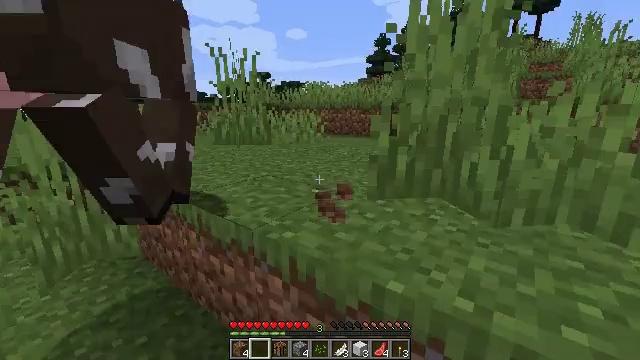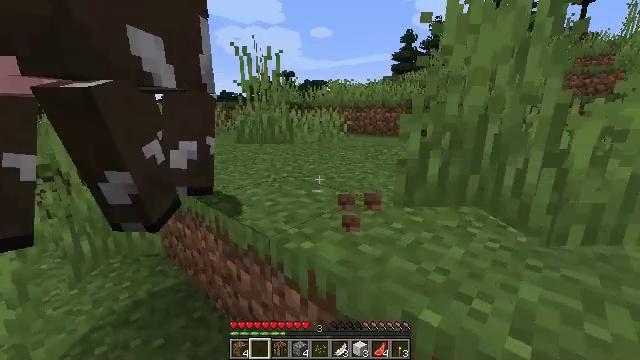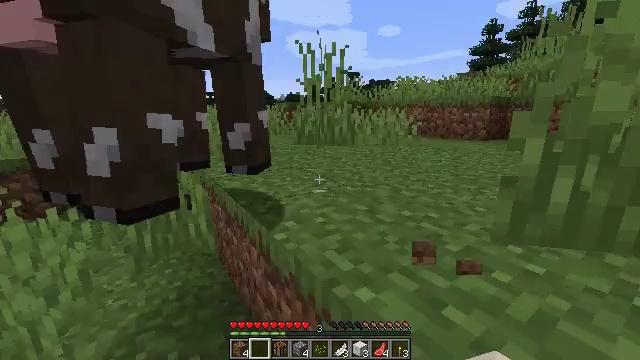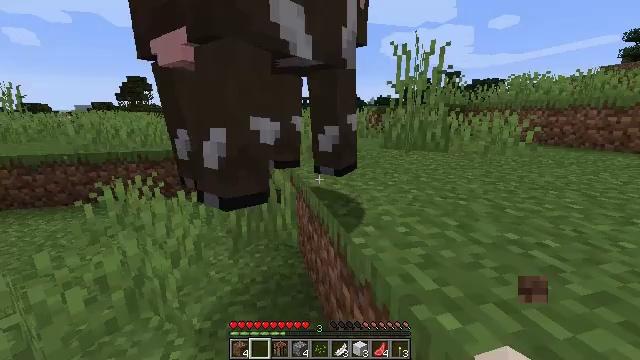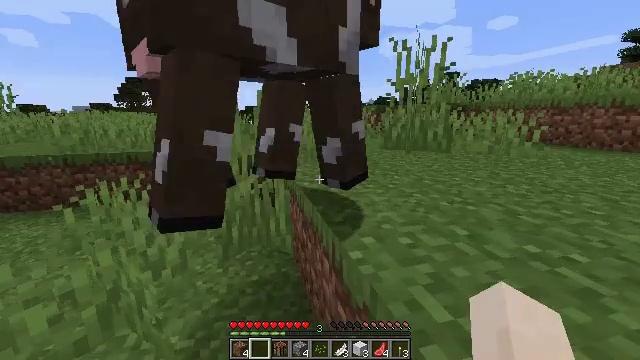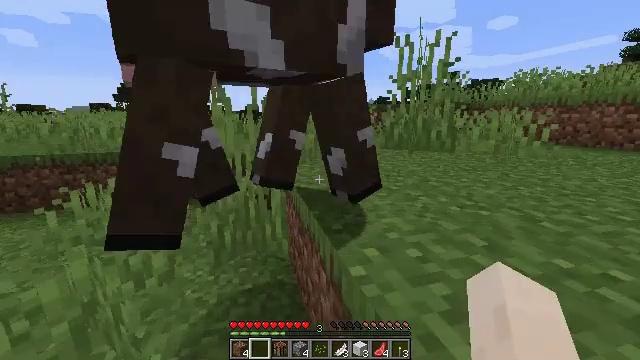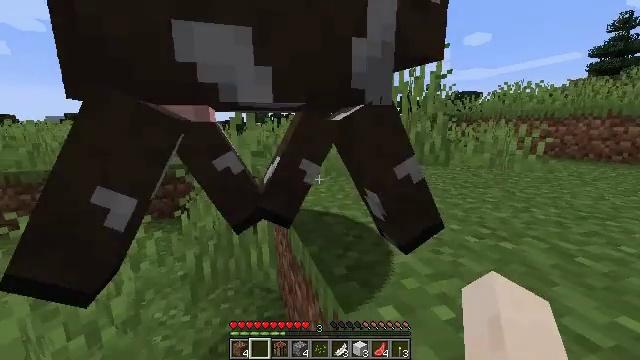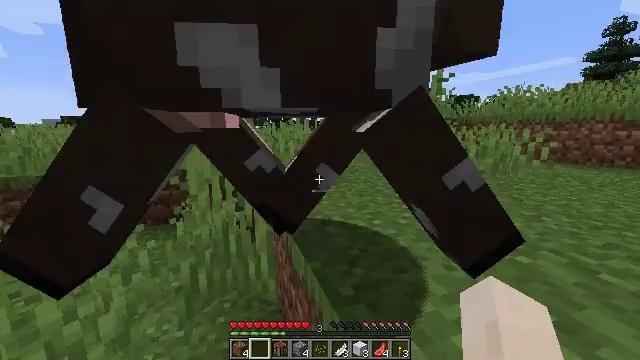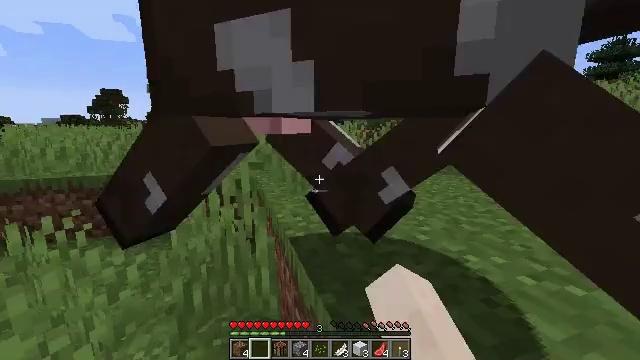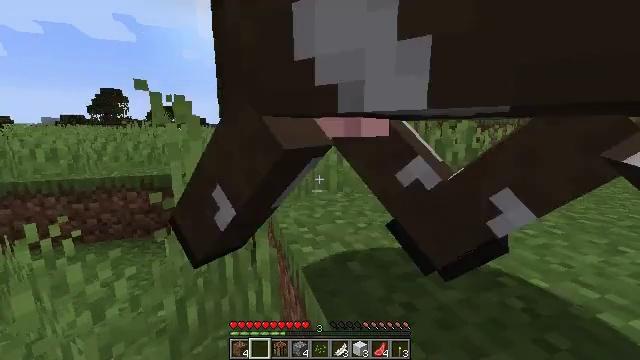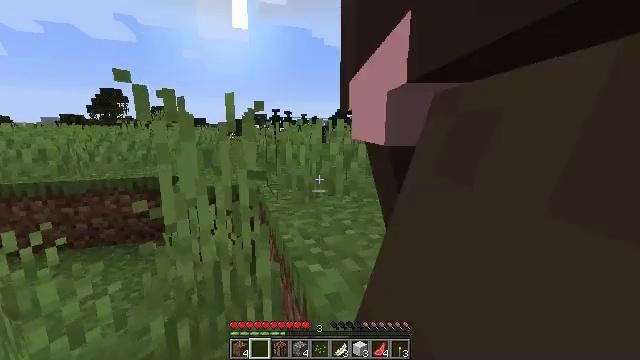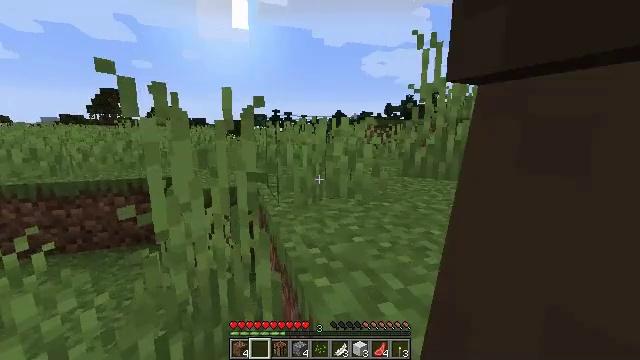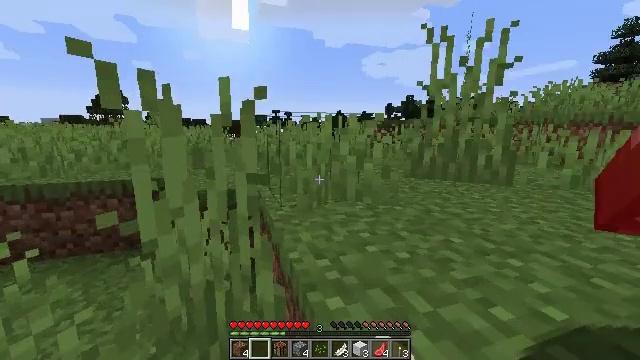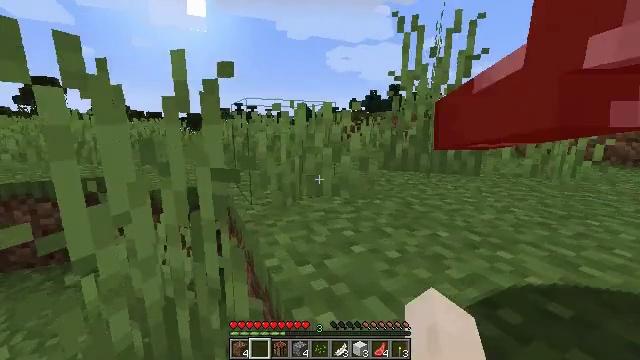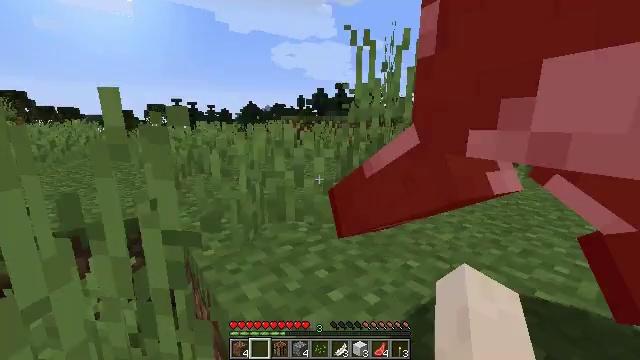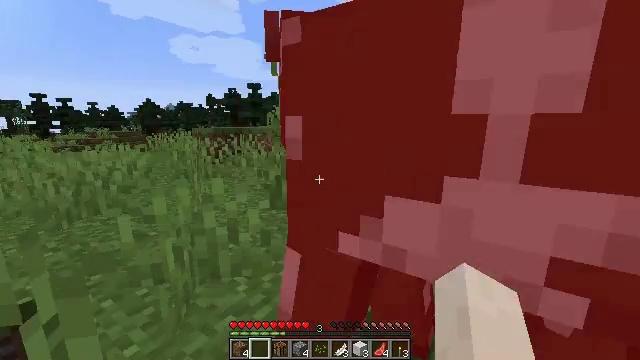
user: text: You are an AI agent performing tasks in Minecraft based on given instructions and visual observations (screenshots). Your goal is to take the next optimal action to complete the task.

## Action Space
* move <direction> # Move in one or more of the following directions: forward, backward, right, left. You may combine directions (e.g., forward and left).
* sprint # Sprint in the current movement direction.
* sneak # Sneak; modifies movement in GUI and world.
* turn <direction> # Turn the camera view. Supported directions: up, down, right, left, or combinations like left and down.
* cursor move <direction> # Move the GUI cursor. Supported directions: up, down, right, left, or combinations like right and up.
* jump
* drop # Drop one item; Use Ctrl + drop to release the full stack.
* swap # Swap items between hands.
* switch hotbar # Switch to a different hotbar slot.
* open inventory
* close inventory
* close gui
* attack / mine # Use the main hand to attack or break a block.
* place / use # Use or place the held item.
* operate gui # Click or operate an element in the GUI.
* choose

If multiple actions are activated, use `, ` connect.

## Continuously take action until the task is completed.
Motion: motion action
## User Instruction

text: Hunt animals.
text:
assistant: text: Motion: move forward, turn left
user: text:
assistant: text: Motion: move forward, turn left
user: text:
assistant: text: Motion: move forward, turn left
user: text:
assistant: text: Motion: move forward
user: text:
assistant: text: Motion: move forward
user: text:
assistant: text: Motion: move forward, turn right and up
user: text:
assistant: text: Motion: move forward, attack / mine
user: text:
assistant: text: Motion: move forward, attack / mine
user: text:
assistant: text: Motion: move forward, attack / mine
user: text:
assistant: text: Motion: move forward
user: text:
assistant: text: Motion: move forward
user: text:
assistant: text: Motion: move forward
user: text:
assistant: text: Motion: move forward, turn right and down
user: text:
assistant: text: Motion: move forward, turn right, jump
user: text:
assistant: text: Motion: move forward, turn right, jump
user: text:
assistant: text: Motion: move forward, turn right, jump
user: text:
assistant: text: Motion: move forward, turn right, jump
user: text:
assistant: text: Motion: move forward, turn right and down
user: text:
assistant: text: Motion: move forward, turn right
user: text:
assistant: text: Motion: move forward, turn right
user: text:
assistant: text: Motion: move forward, turn right
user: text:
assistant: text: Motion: move forward
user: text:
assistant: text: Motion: move forward, turn left
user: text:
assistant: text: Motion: move forward, turn left
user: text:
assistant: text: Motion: move forward, turn left and up
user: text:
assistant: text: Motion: move forward, turn left and up
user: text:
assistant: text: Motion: move forward, turn left and up, attack / mine
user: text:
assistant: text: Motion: turn left, attack / mine
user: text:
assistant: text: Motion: attack / mine
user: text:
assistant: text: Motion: no_op